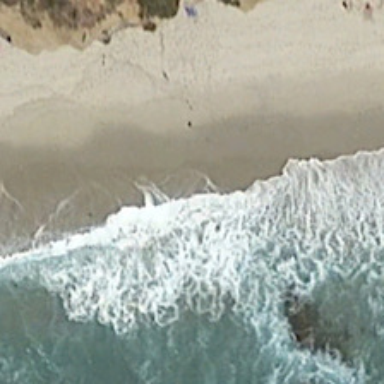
On the beach comes the sea spray with irregular shape .